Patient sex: M
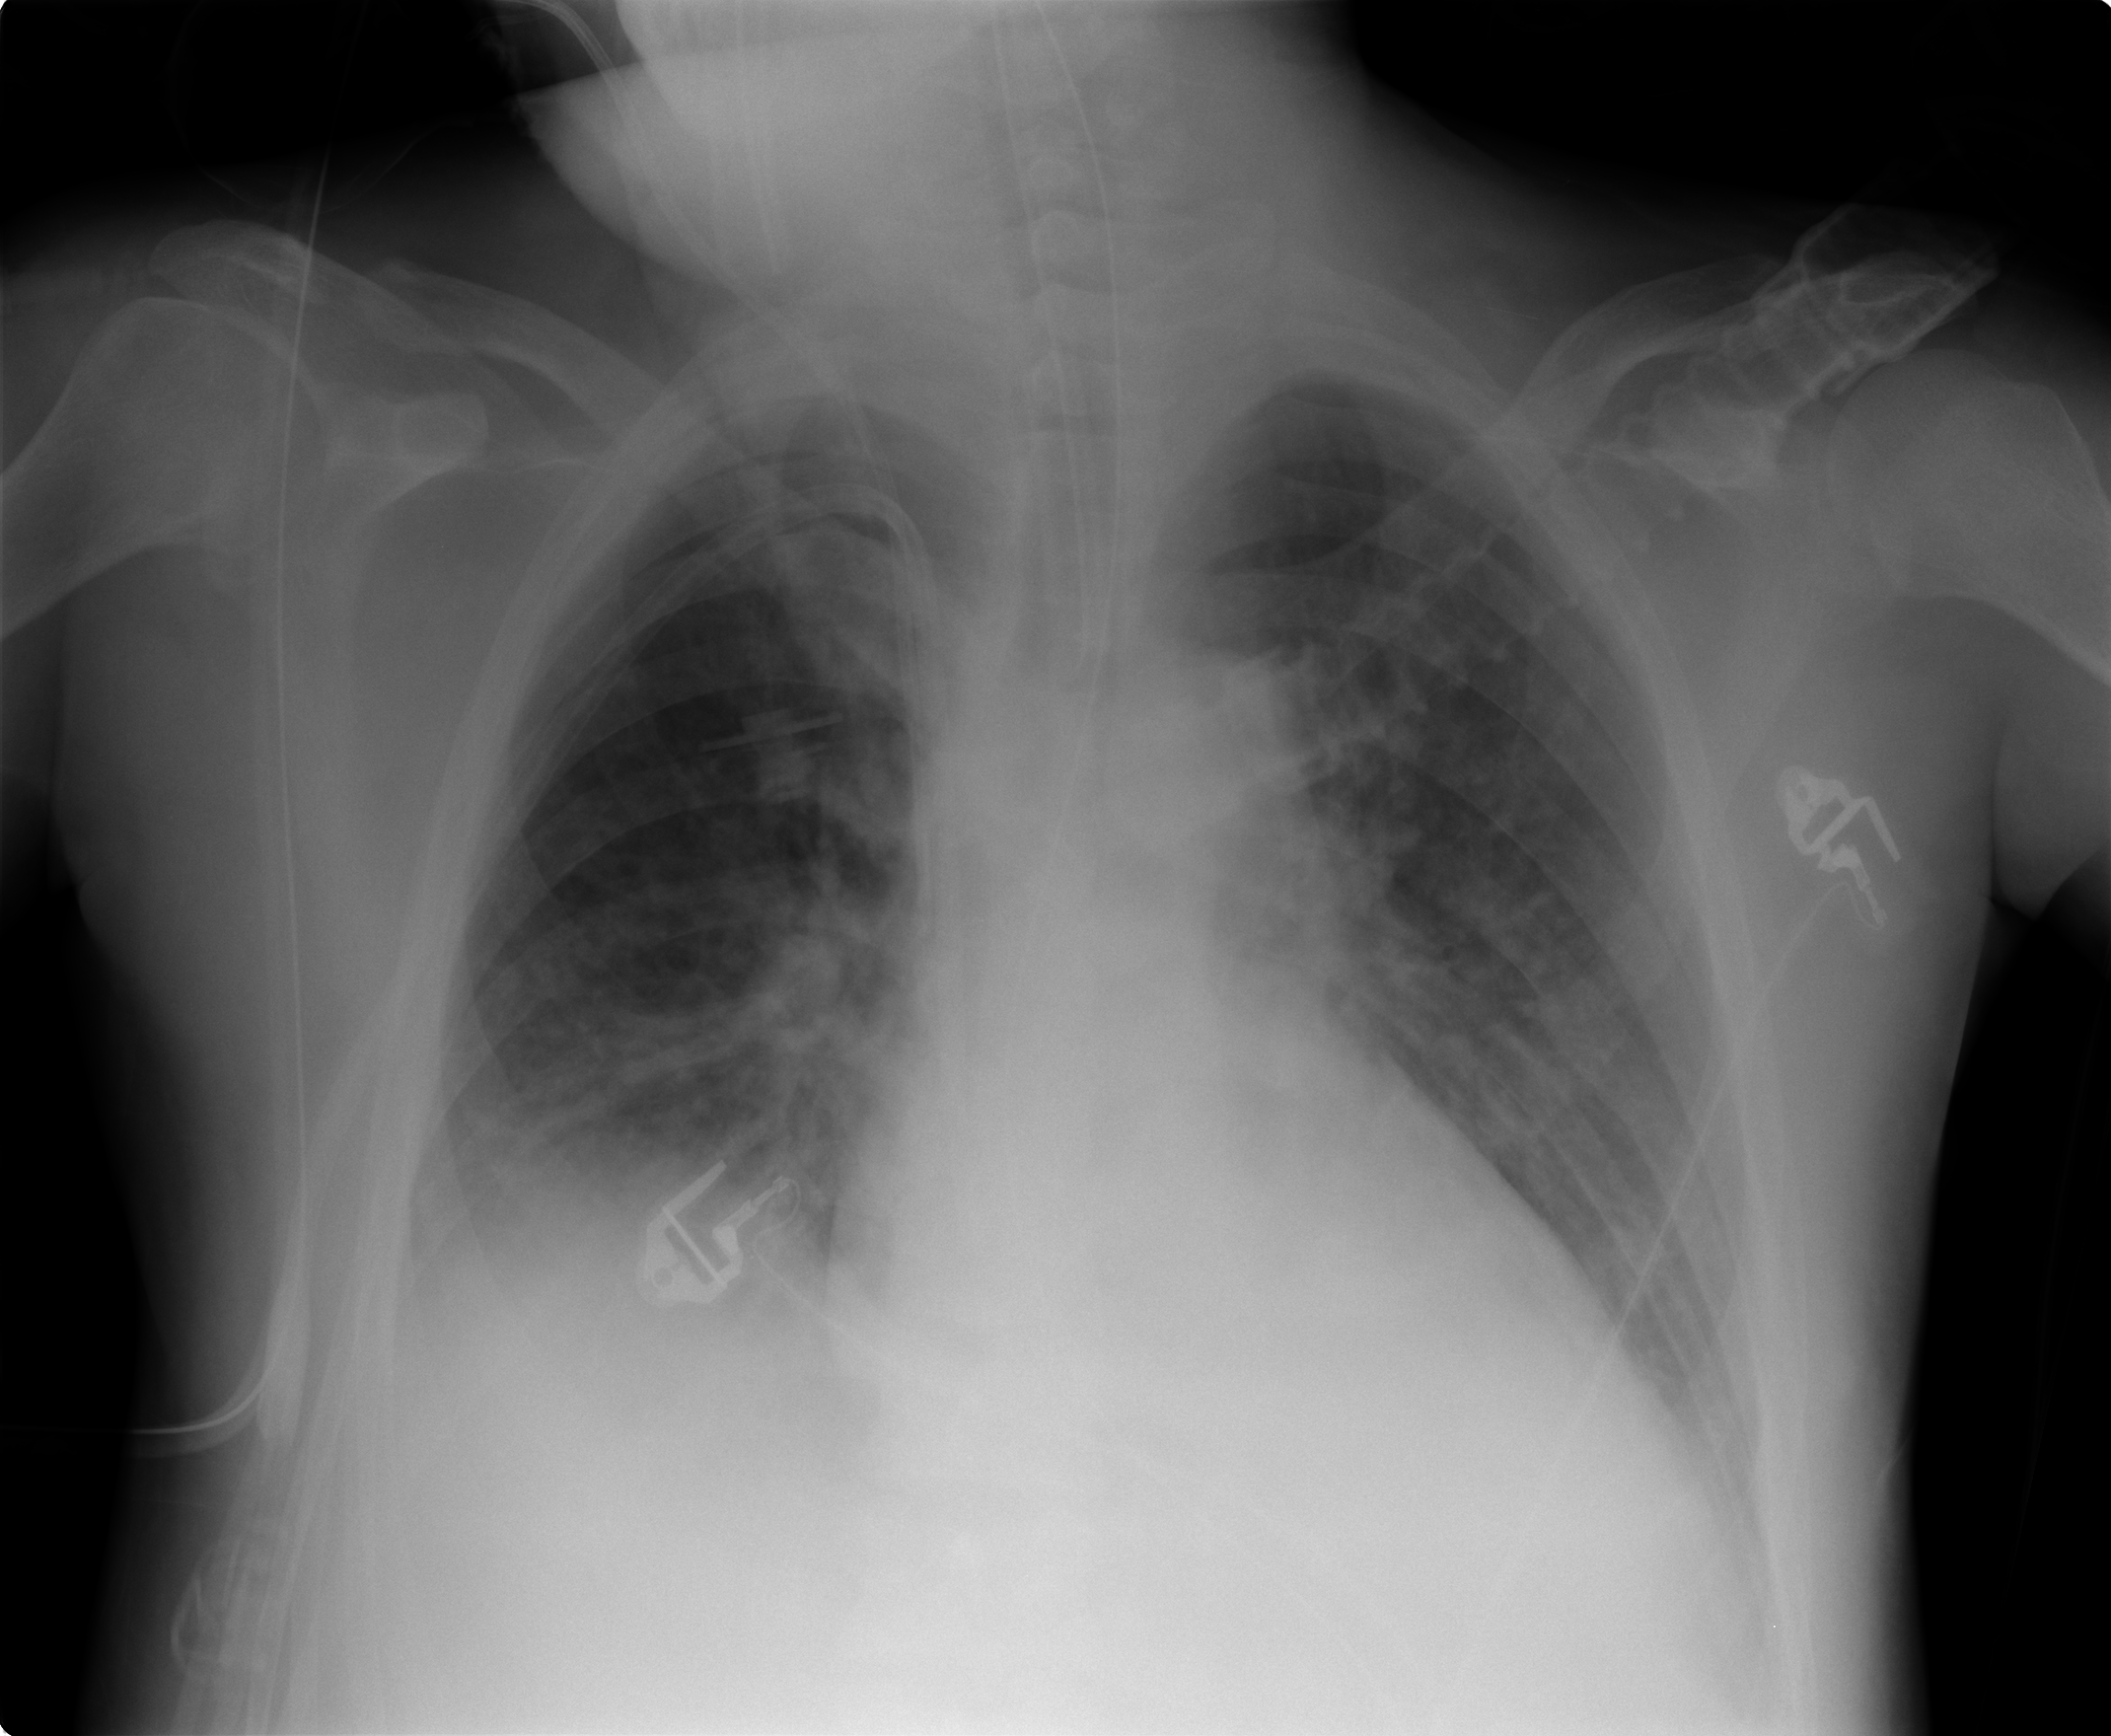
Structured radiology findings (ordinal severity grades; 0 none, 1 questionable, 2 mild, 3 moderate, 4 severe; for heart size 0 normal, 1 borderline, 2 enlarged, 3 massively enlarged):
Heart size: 2
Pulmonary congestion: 0
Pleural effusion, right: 2
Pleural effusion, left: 1
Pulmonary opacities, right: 2
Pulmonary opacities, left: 2
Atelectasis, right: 2
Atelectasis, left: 2